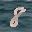
Label: 8